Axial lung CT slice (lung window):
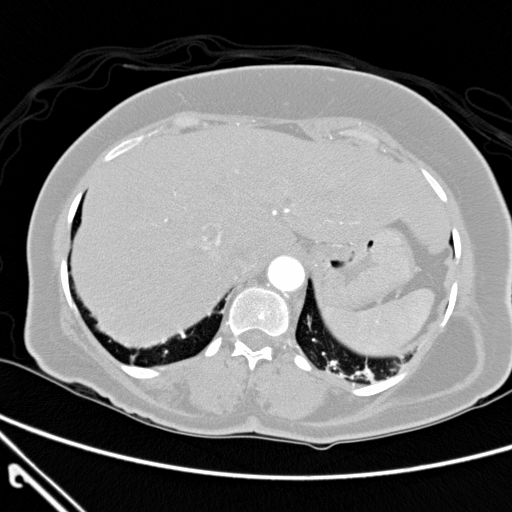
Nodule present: no